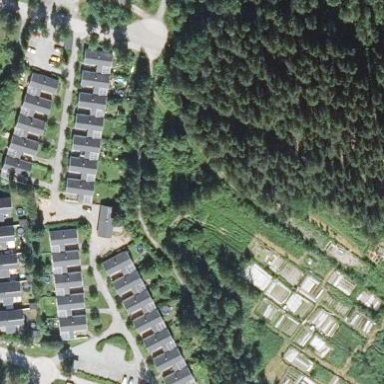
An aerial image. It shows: Allotments area.